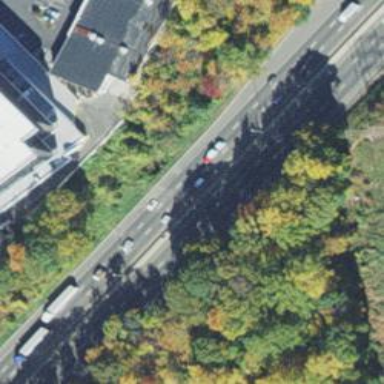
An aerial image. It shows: Asphalt motorway.